Brain MRI, t2w sequence, axial 2D slice.
Patient: age 52, sex F, weight 75 kg, height 1.65 m
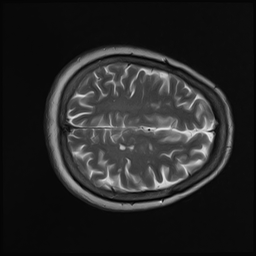